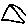
Label: triangle